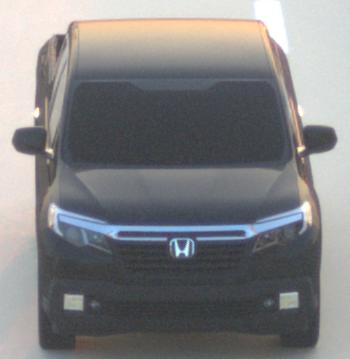
Make: Honda
Model: Ridgeline
Detailed model: Gen. 2
Model produced from: 2016
Model produced until: 2020
Doors: 4
Color: black
Road condition: dry road
Daytime: sunrise or sunset
Contrast: medium contrast